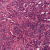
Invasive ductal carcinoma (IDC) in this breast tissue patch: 1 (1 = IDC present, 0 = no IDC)